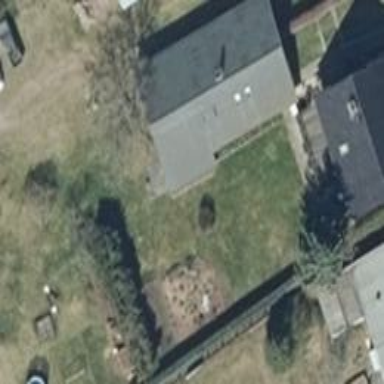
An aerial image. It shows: House with gabled roof oriented along. The roof is grey in color.